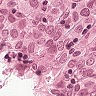
Metastatic tissue present: yes